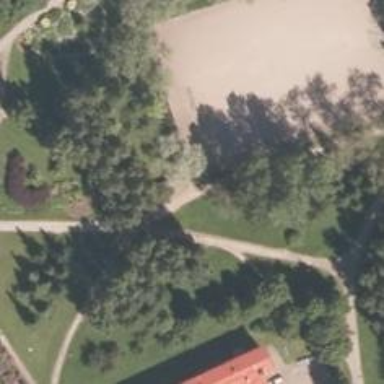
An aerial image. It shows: Path.